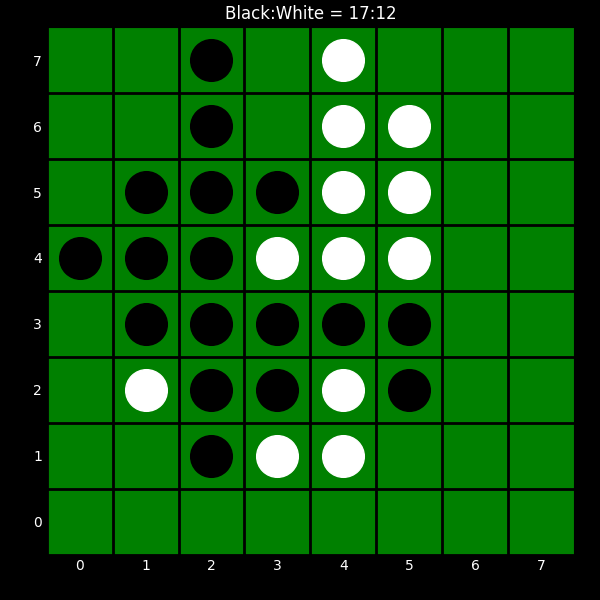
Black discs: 17
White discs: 12